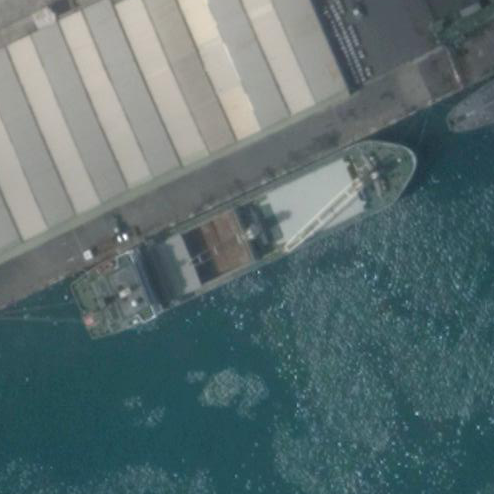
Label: Cargo_ship